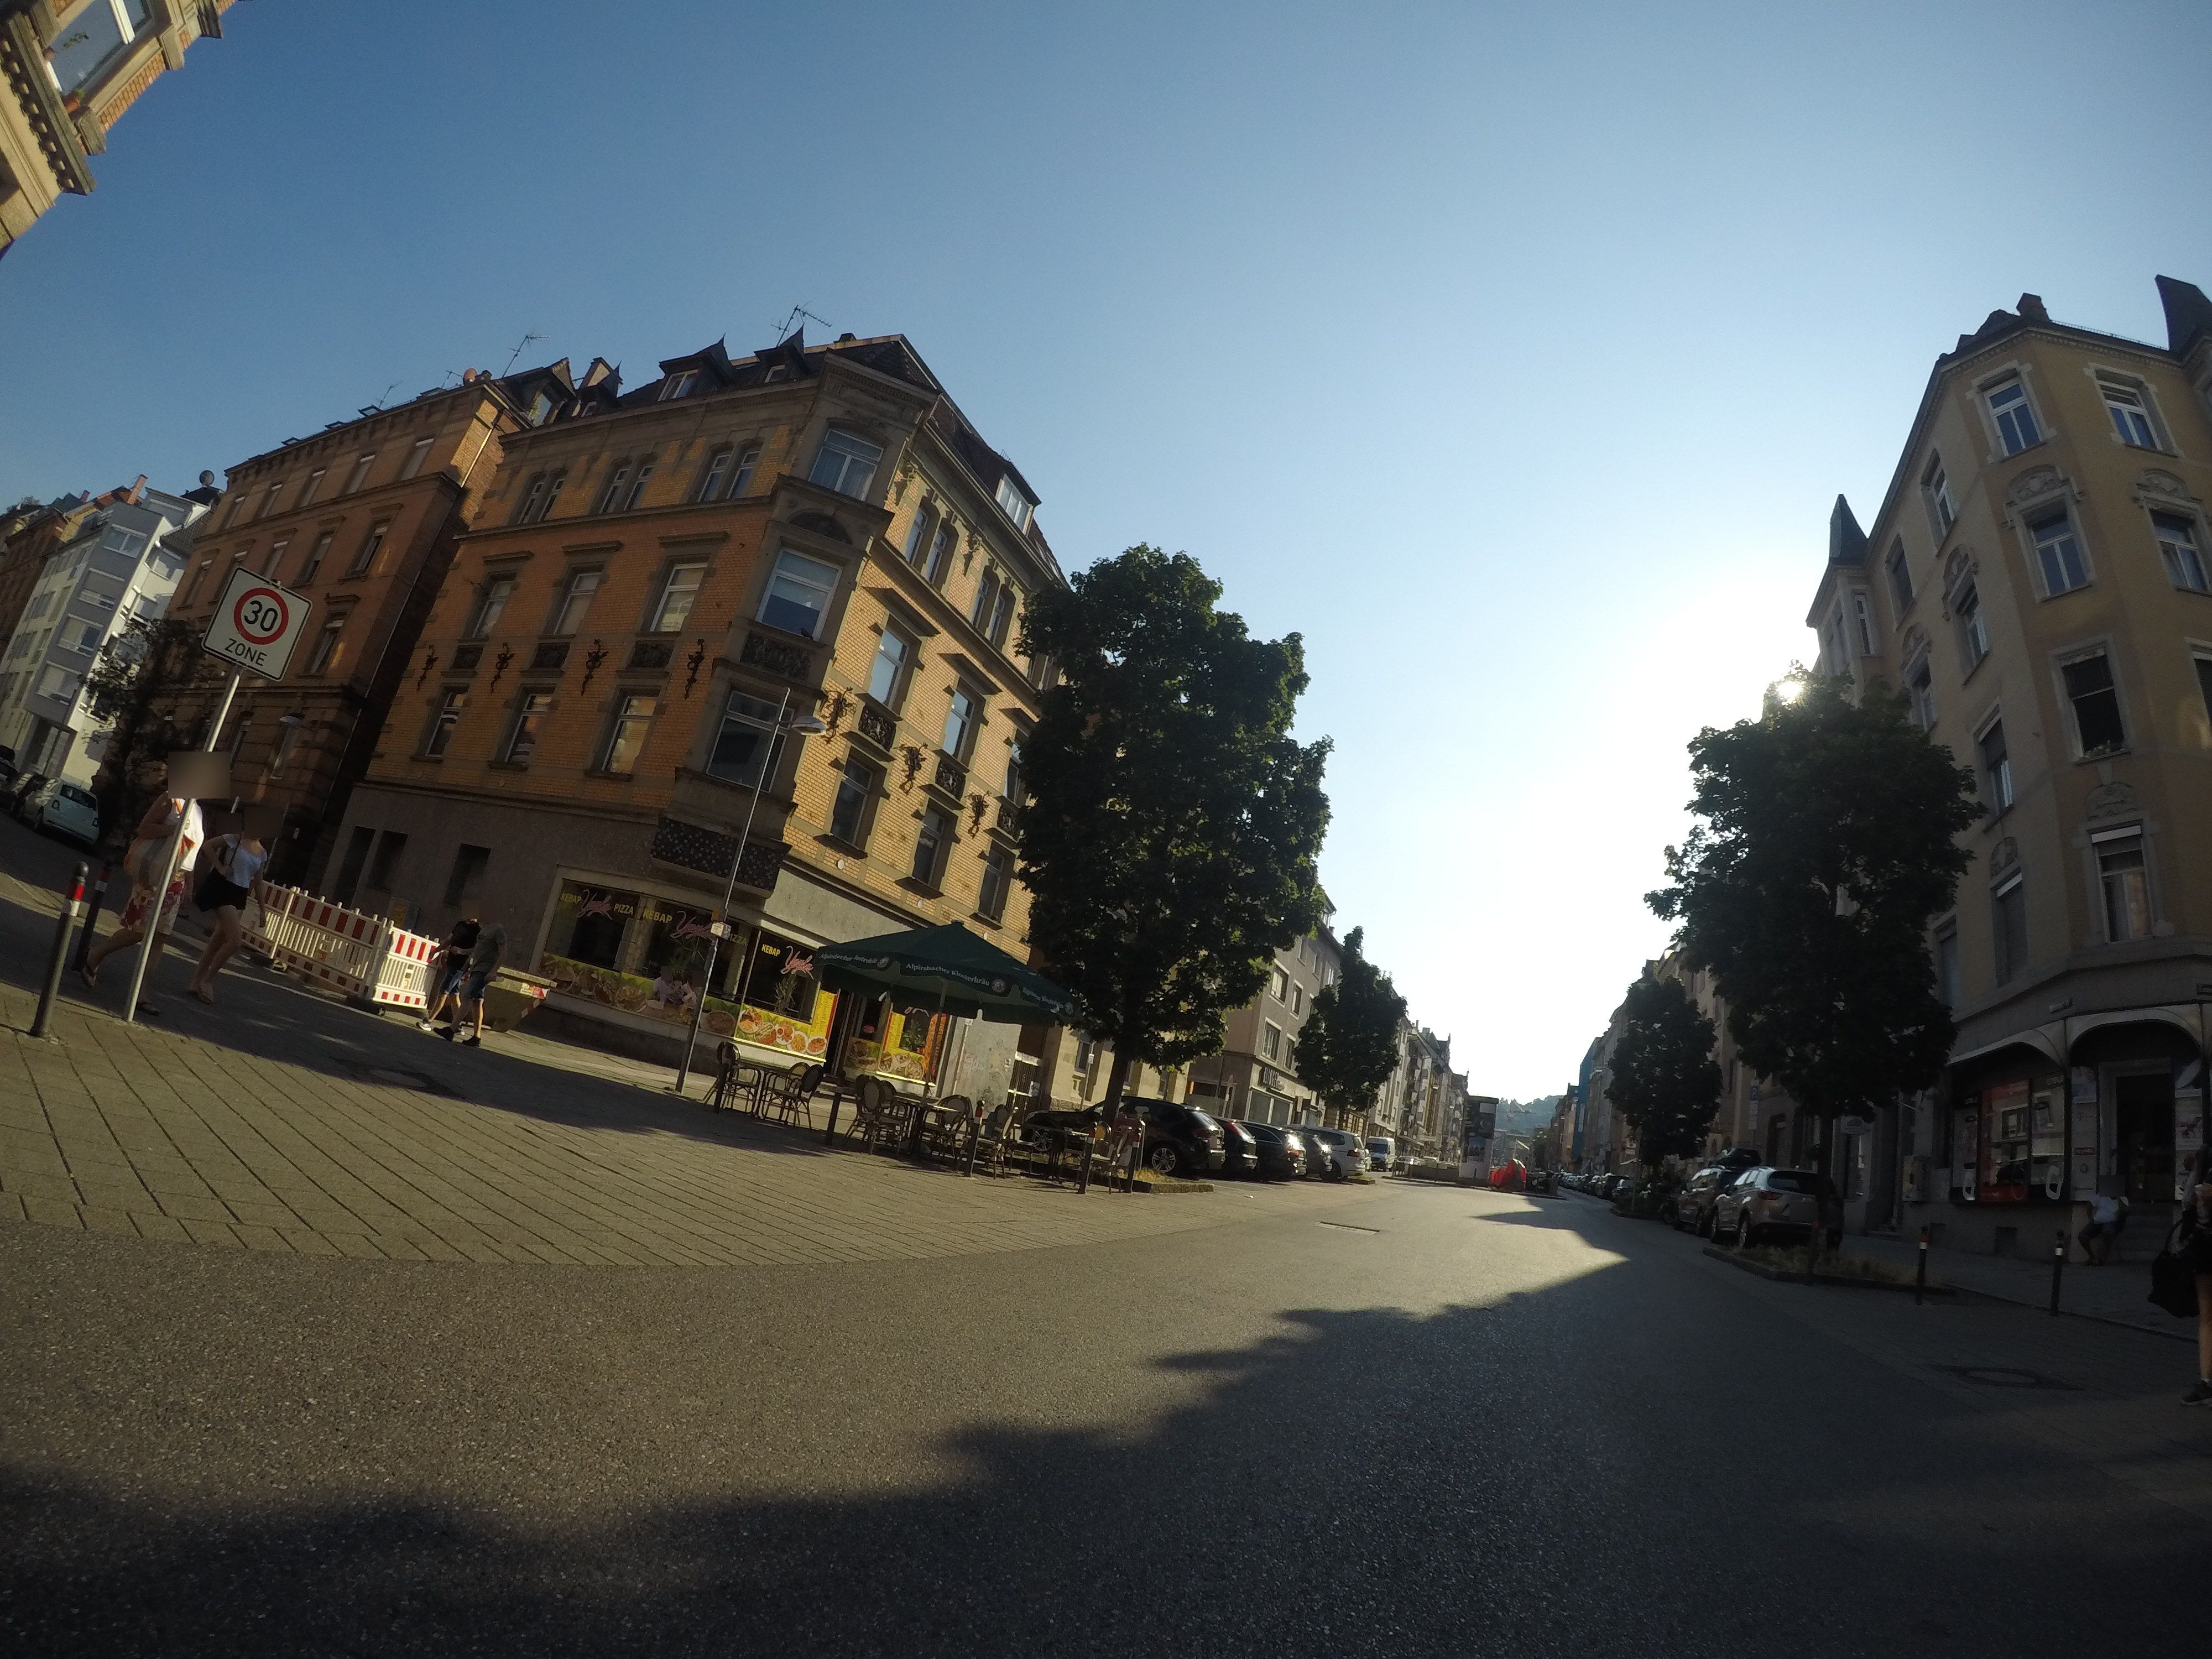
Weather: clear
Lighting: day
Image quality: good
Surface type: driving surface
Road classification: footway, living_street, steps
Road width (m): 8
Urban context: urban centre
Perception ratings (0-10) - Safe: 2.17, Lively: 9.55, Beautiful: 4.5, Boring: 2.22, Depressing: 3.4, Wealthy: 8.4